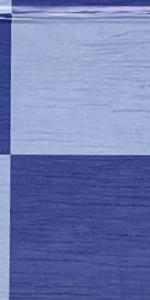
Label: Empty